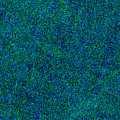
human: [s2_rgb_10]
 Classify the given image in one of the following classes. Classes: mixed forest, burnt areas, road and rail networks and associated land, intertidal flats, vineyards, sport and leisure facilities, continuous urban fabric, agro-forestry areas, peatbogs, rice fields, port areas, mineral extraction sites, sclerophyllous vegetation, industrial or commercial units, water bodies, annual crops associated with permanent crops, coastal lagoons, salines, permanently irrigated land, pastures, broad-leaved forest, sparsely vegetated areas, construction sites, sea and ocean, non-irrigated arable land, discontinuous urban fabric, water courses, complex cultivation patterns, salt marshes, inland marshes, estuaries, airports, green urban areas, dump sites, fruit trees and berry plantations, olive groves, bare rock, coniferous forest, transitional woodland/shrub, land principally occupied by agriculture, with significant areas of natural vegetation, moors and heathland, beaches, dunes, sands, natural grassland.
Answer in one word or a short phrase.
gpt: sea and ocean